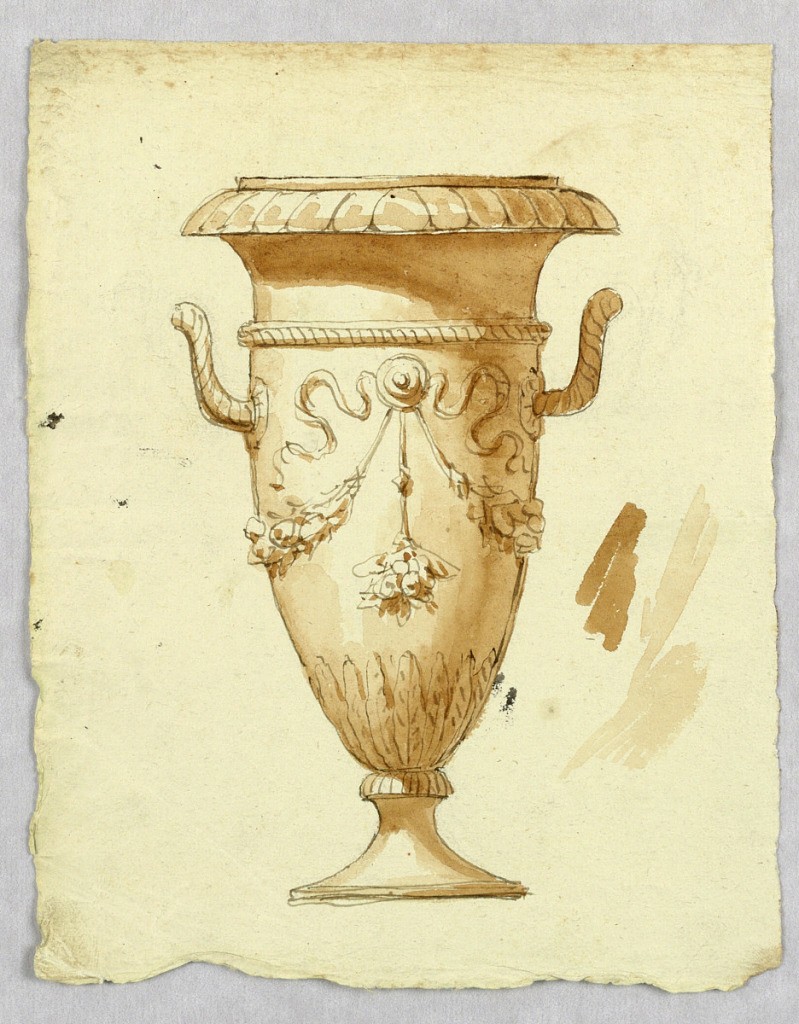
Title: Design for a Vase
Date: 1780–1820
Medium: Pen and ink, brush and sepia on paper
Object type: Drawing
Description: Tall footed vase with twisted handles decorated with garlands and ribbons.